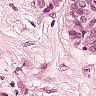
Metastatic tissue present: yes